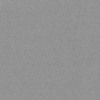
Label: dusty